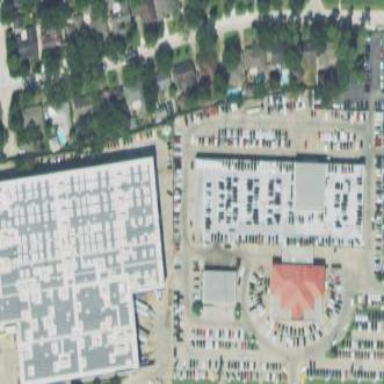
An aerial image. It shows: Building that houses furniture shop.